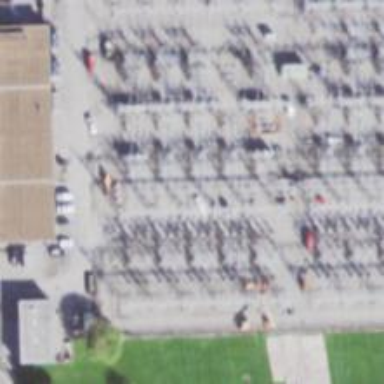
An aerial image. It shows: Switch used for power control.